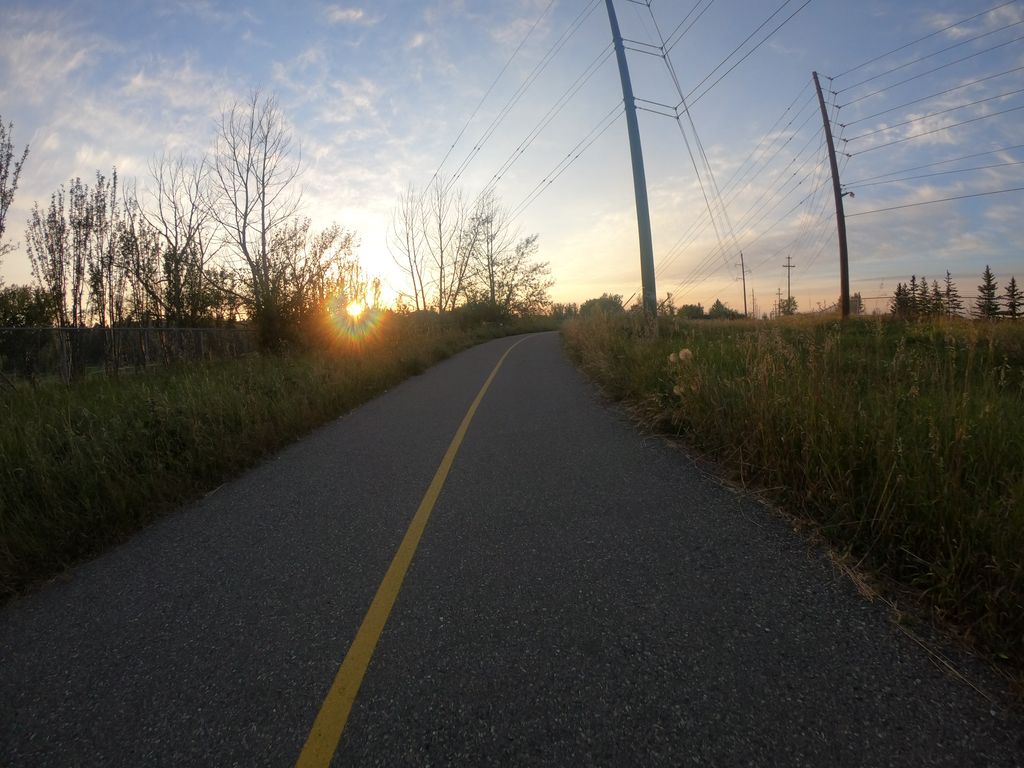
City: calgary